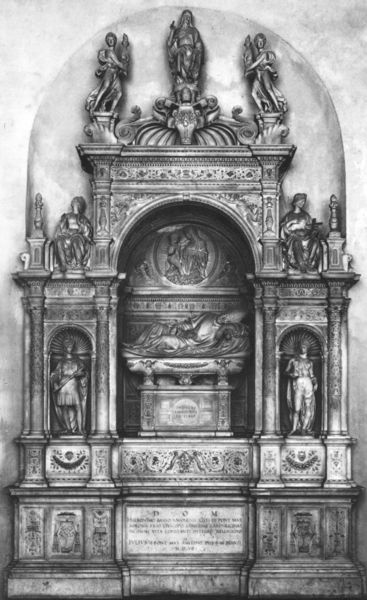
Titel: Grabmal des Kardinals Girolamo Basso della Rovere
Künstler: Andrea Sansovino
Standort: Rom, S. Maria del Popolo (EU - I - Latium)
Schlagwörter: mann, weiß, menschen, frau, grau, schwarz, stein, bild, kirche, kind, engel, statue, schrift, liegen, inschrift, bett, foto, altar, jesus, heilige, maria, grabmal, erlöser, lager